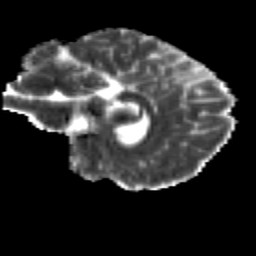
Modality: MD
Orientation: sagittal
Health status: healthy
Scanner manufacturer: siemens
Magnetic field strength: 3 T
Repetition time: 12 s
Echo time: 0.092 s